Question: I have an array of control points that represent a Bezier curve. It could be a fifth-order or 100-order Bezier curve, or anything in-between. I am looking for a way to simplify that Bezier curve into multiple cubic Bezier curves. An illustration below shows how tenth-degree curve can be simplified to three-degree curve, but I want to go further and simplify it to several cubic Bezier curves to achieve better approximation.

Code example would be very helpful.
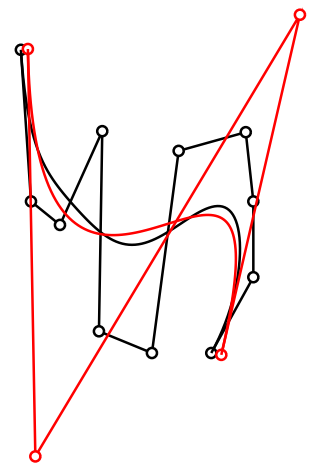
Answer: As mohsenmadi already pointed out: in general this is not a thing you can do without coming up with your own error metric. Another idea is to go "well let's just approximate this curve as a of lower order curves", so that we get something that looks better, and doesn't really require error metrics. This is a bit like "flattening" the curve to lines, except instead of lines we're going to use cubic Bezier segments instead, which gives nice looking curves, while keeping everything "tractable" as far as modern graphics libraries are concerned.
Then what we can do is: split up that "100th order curve" into a sequence of cubic Beziers by sampling the curve at regular intervals and then running those points through a Catmull-Rom algorithm. The procedure's pretty simple:
1. Pick some regularly spaced values for t, like 0, 0.2, 0.4, 0.6, 0.8 and 1, then
2. create the set of points tvalues.map(t => getCoordinate(curve, t)). Then,
3. build a virtual start and end point: forming a point 0 by starting at point 1 and moving back along its tangent, and forminga point n+1 by starting at n and following its tangent. We do this, because:
4. build the poly-Catmull-Rom, starting at virtual point 0 and ending at virtual point n+1.
Let's do this in pictures. Let's start with an 11th order Bezier curve:

And then let's just sample that at regular intervals:

We invent a 0th and n+1st point:

And then we run the Catmull-Rom procedure:
'''
i = 0
e = points.length-4
curves = []
do {
crset = points.subset(i, 4)
curves.push(formCRCurve(crset))
} while(i++<e)
'''
What does formCRCurve do? Good question:
'''
formCRCurve(points: p1, p2, p3, p4):
d_start = vector(p2.x - p1.x, p2.y - p1.y)
d_end = vector(p4.x - p3.x, p4.y - p3.y)
return Curve(p2, d_start, d_end, p3)
'''
So we see why we need those virtual points: given four points, we can form a Catmull-Rom curve from points 2 to point 3, using the tangent information we get with a little help from points 1 and 4.
Of course, we actualy want Bezier curves, not Catmull-Rom curves, but because they're the same "kind" of curve, we can <URL>, so:
'''
i = 0
e = points.length-4
bcurves = []
do {
pointset = points.subset(i, 4)
bcurves.push(formBezierCurve(pointset))
} while(i++<e)
formBezierCurve(points: p1, p2, p3, p4):
return bezier(
p2,
p2 + (p3 - p1)/6
p3 - (p4 - p2)/6
p3
)
'''
So a Catmull-Rom curve based on points {p1,p2,p3,p4}, which passes points 'p2' and 'p3', can be written as an equivalent Bezier curve that uses the start/control1/control2/end coodinates 'p2', 'p2 + (p3 - p1)/6', 'p3 - (p4 - p2)/6', and 'p3'.